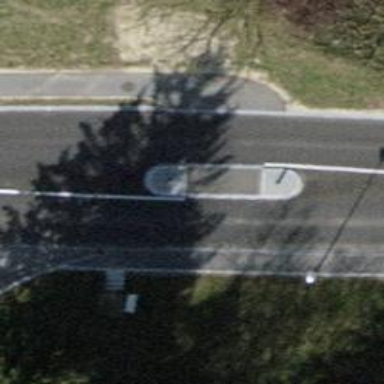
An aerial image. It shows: Unmarked crossing with pedestrian island.